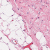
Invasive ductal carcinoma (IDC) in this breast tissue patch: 0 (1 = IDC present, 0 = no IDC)